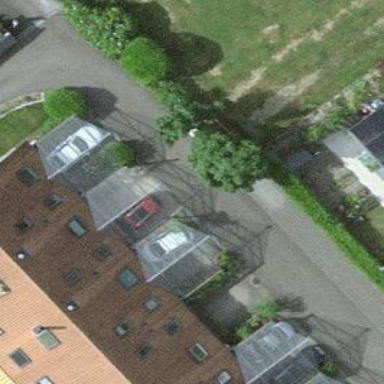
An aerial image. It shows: Carport structure.